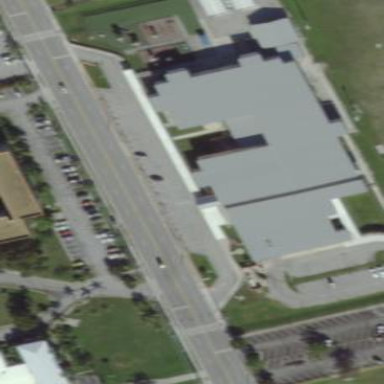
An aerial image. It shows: School building.